Field crop: maize
Growth stage: 2
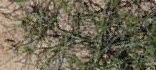
Species: salsola